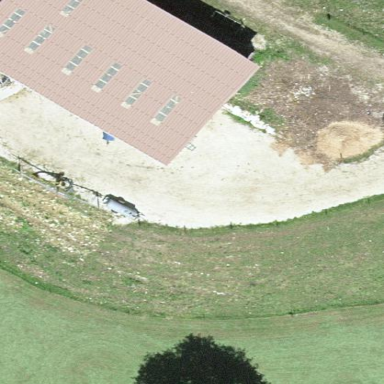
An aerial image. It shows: Farm auxiliary building.